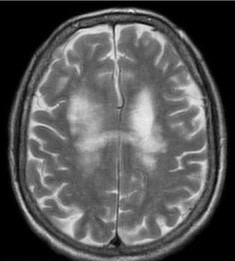
Label: notumor